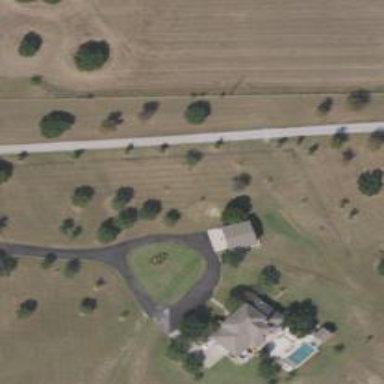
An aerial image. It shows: Driveway leading to service road.